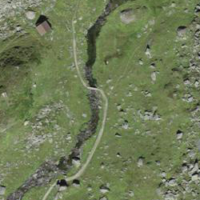
EUNIS habitat code: 26
Species observed at this site:
Capra ibex